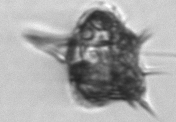
Label: Amylax